Field crop: maize
Growth stage: 1
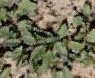
Species: convolvulus